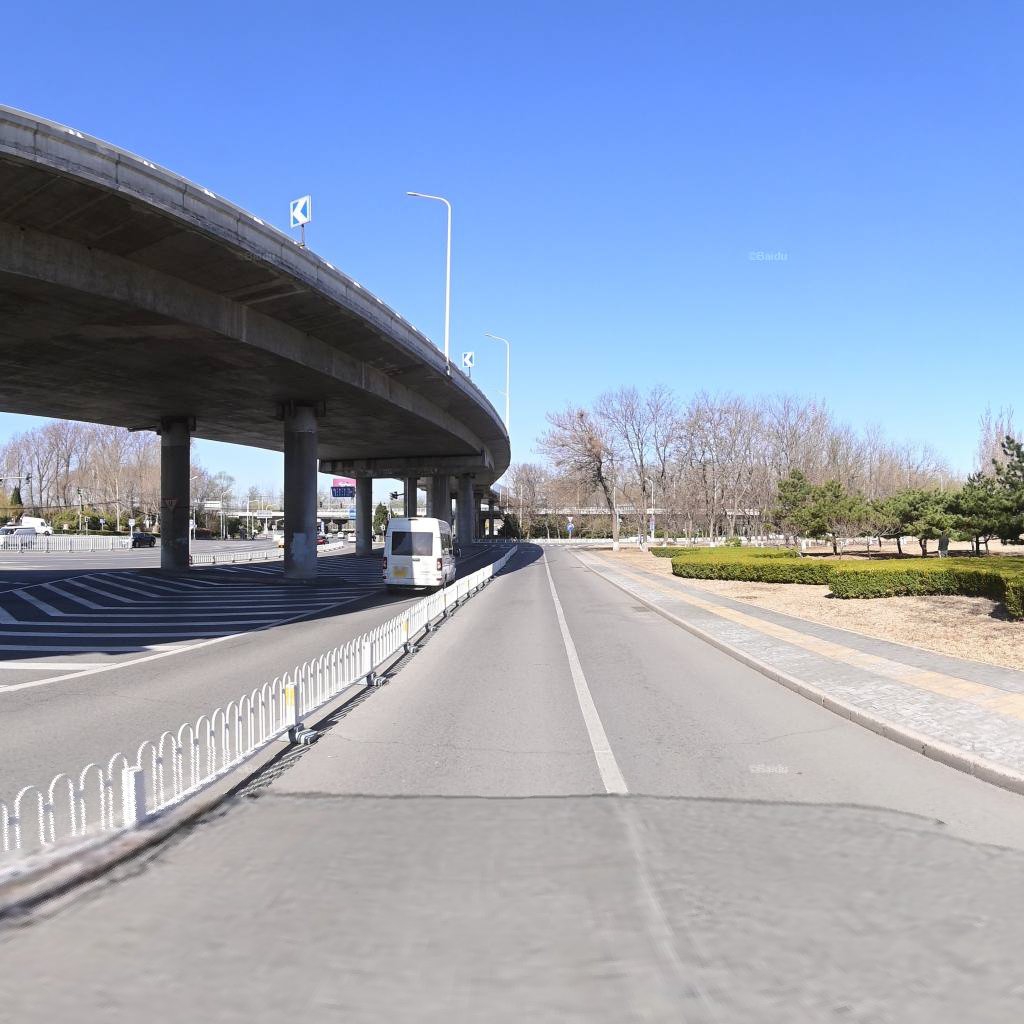
Region: Chaoyang
Road damage annotations: transverse crack, transverse crack